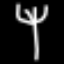
Label: fork